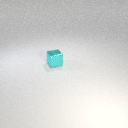
small cyan metal cube